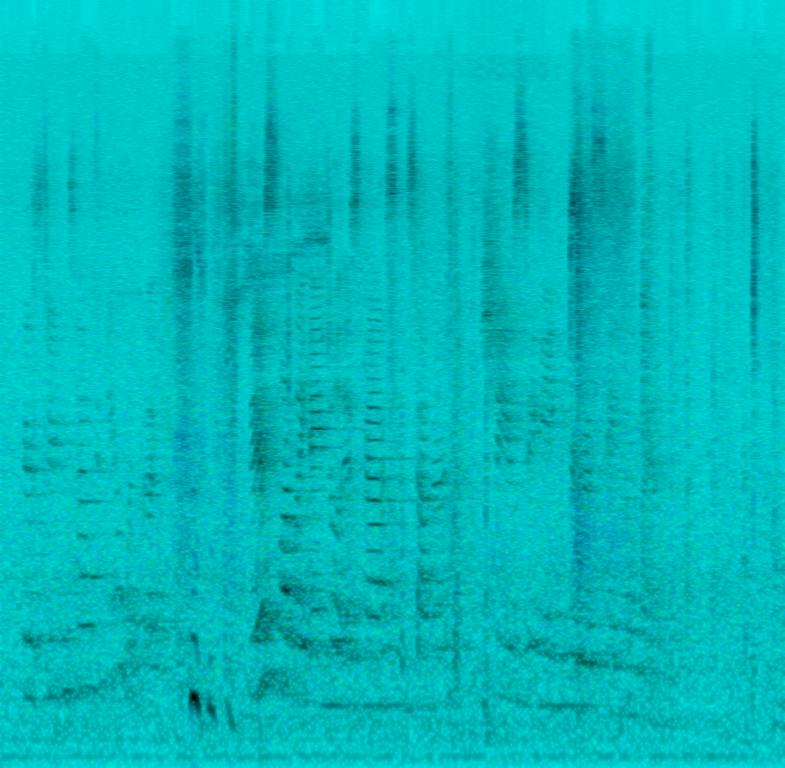
The song is an instrumental. The tempo is medium and has a piano accompaniment. The song has a lot of ambient noises like hissing, breathing and hushed tones. The song is emotional but of poor audio quality.